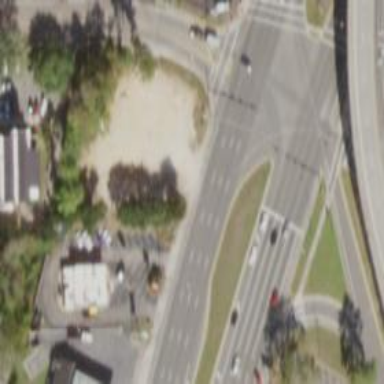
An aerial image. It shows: Unmarked crossing on footway.